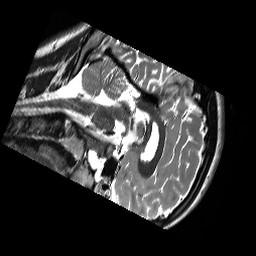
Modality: T2w
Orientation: sagittal
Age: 19
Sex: male
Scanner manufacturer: siemens
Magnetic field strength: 3 T
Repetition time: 13.52 s
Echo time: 0.088 s